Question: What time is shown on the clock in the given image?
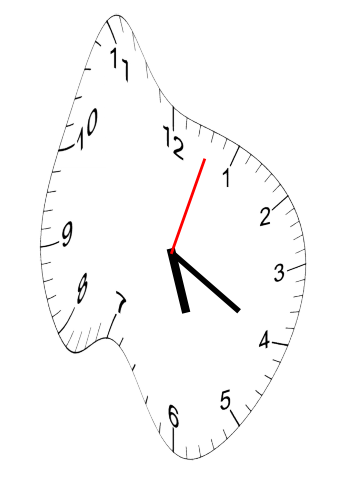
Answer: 05:20:03